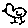
Label: bird